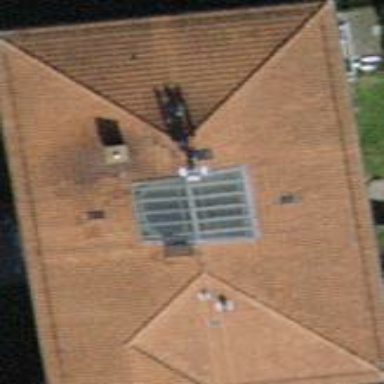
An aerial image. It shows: Apartment building with hipped roof.